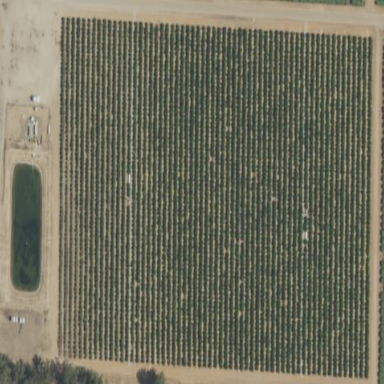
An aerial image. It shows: Orchard filled with peach trees.